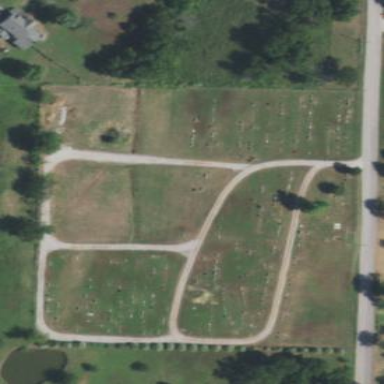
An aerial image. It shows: Cemetery.